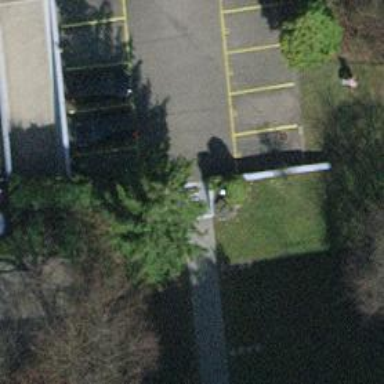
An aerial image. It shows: Parking aisle designated as service road.